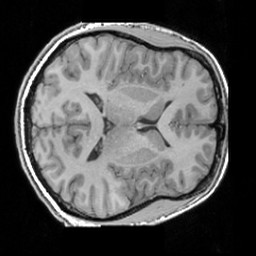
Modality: T1w
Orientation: axial
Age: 20
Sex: male
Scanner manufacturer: siemens
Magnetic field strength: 3 T
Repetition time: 1.63 s
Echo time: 0.00311 s